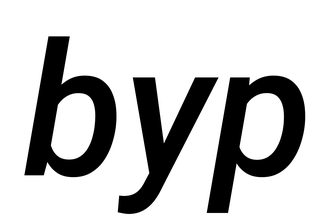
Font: Roboto-Italic_Medium_Italic